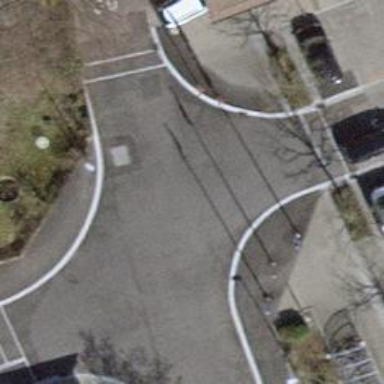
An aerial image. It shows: Table-style traffic calming feature.